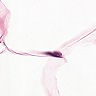
Metastatic tissue present: no